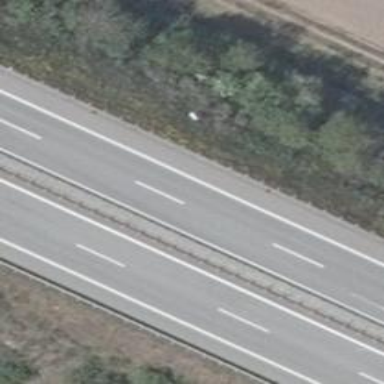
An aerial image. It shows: This is trunk highway with motorroad.